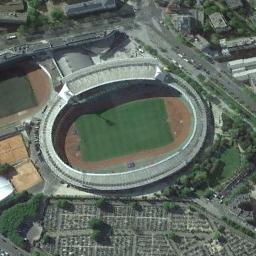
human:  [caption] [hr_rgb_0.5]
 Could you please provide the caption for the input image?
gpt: The stadium is next to some trees and parking lot .

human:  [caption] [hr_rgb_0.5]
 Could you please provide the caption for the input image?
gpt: The stadium looks like a fan, With a blue roof on each side .

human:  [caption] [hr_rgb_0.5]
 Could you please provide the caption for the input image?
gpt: There are many trees near the stadium .

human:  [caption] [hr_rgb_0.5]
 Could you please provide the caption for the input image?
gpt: The circular stadium is enclosed between residential areas, Parking lots and roads .

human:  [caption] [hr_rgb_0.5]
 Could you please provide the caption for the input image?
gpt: There are some buildings and a parking lot beside the stadium .